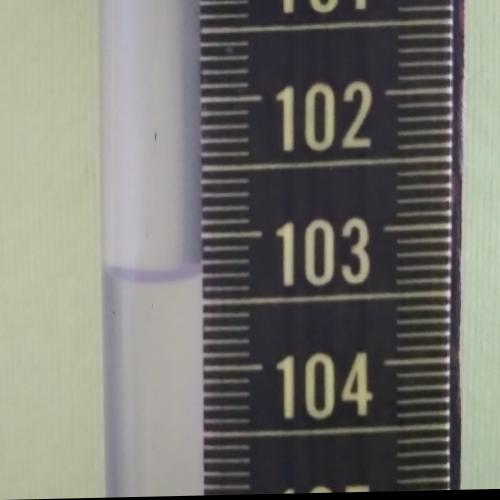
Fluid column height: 103.3 cm